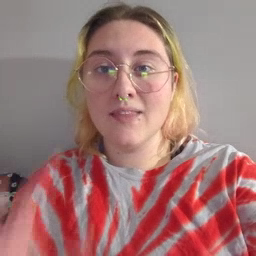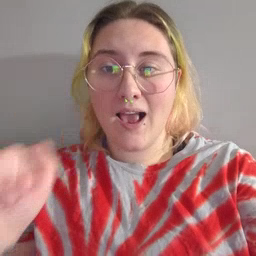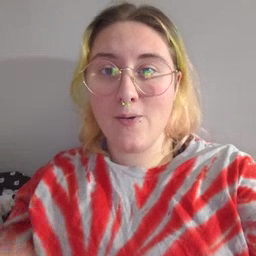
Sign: loud